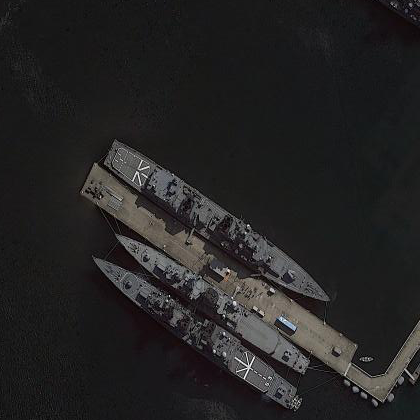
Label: cruiser